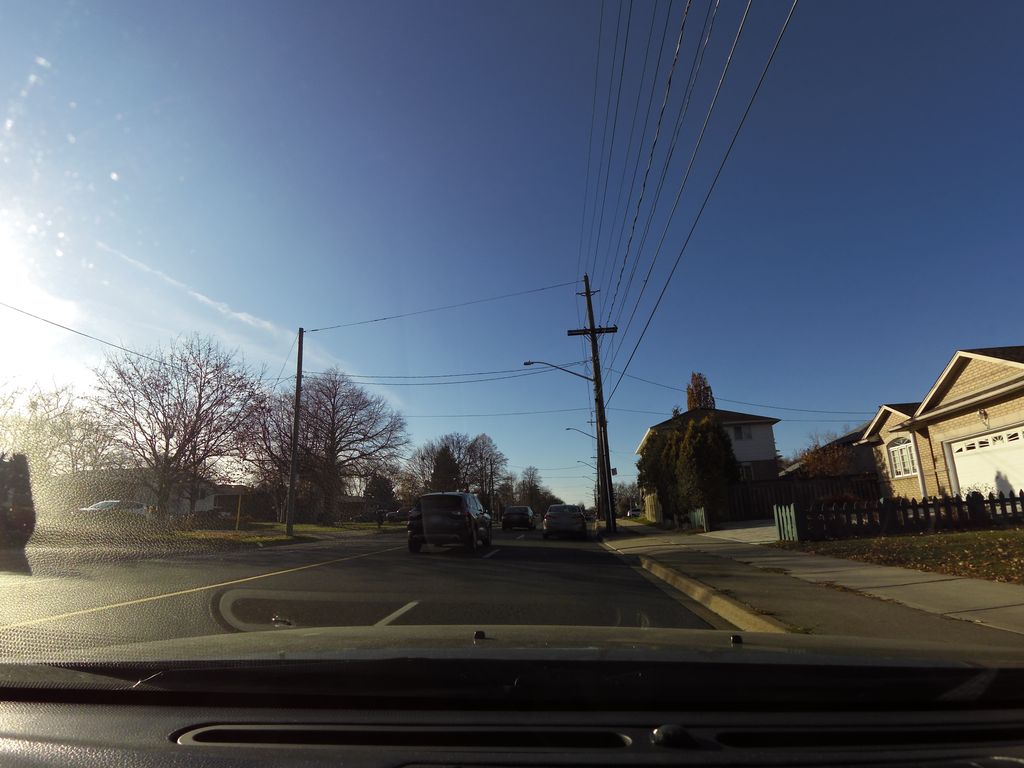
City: hamilton